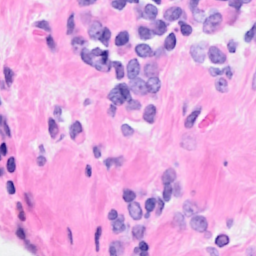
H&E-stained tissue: Breast